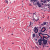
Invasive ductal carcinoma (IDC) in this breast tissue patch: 0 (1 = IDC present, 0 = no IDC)